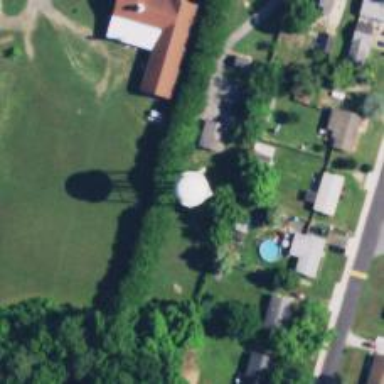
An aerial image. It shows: Water tower that is man-made.